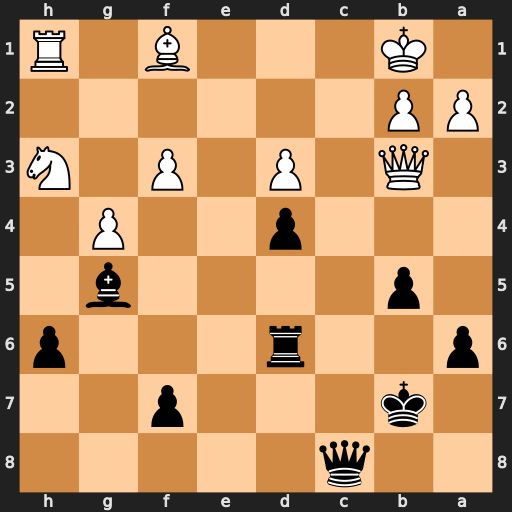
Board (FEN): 2q5/1k3p2/p2r3p/1p4b1/3p2P1/1Q1P1P1N/PP6/1K3B1R
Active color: b
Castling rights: -
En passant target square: -
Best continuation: Qc1#